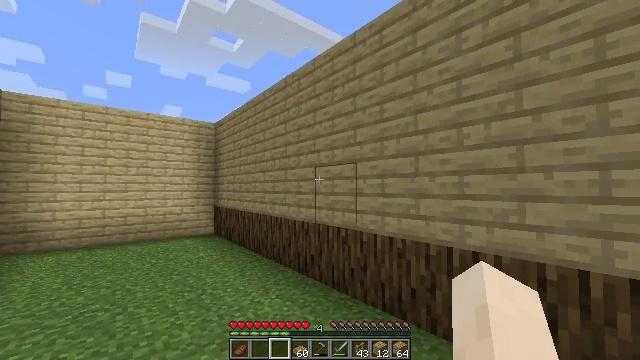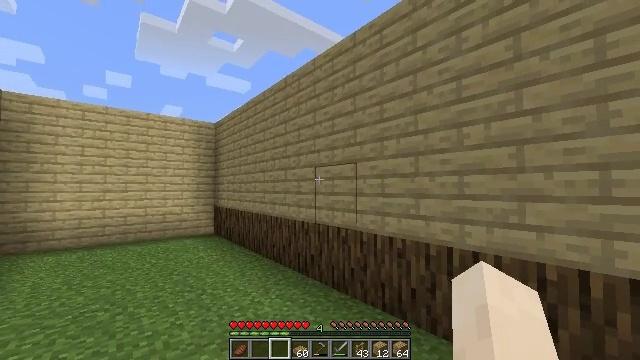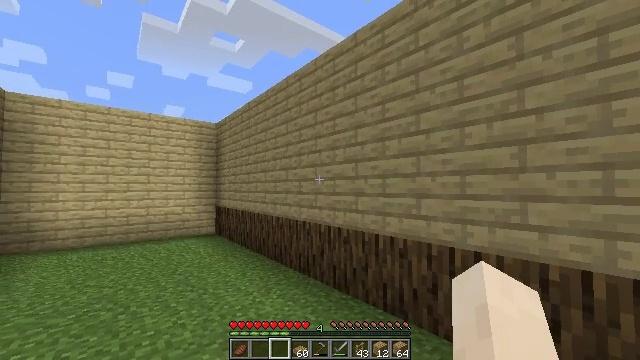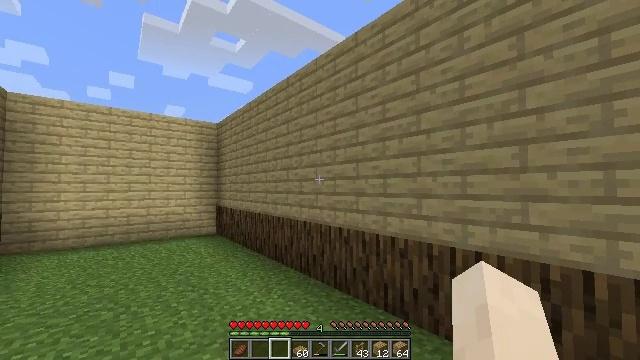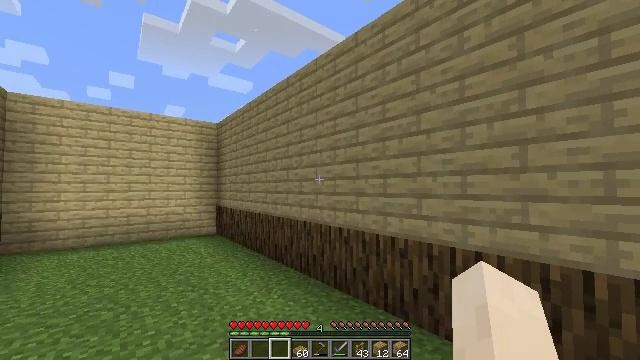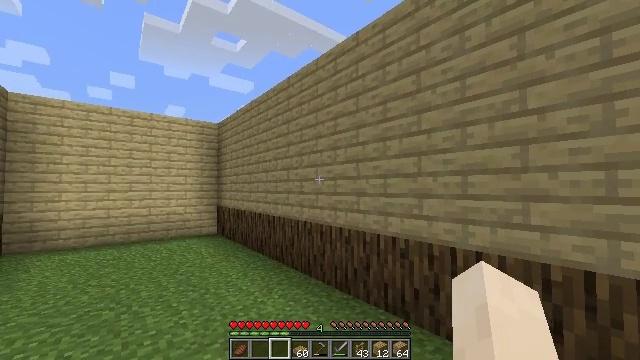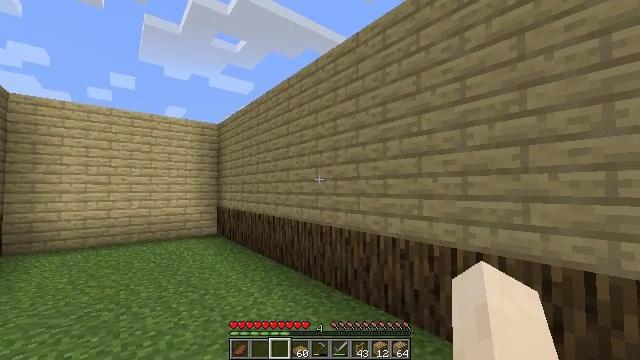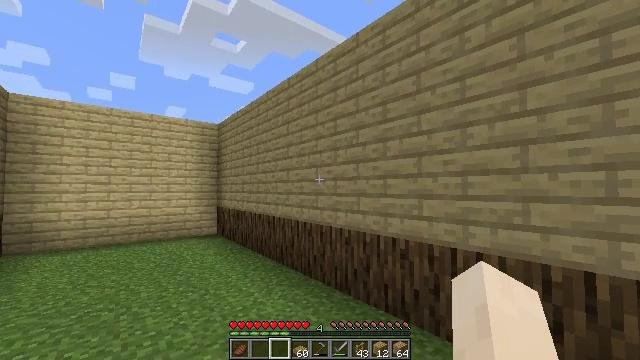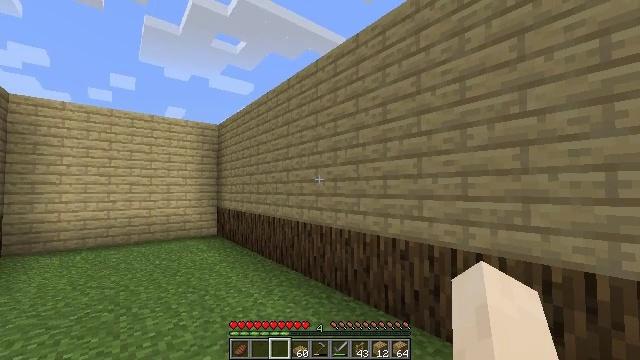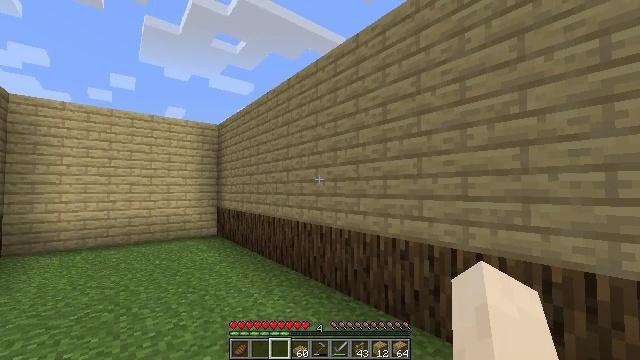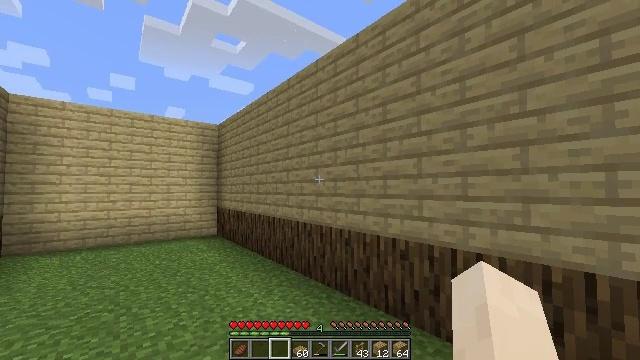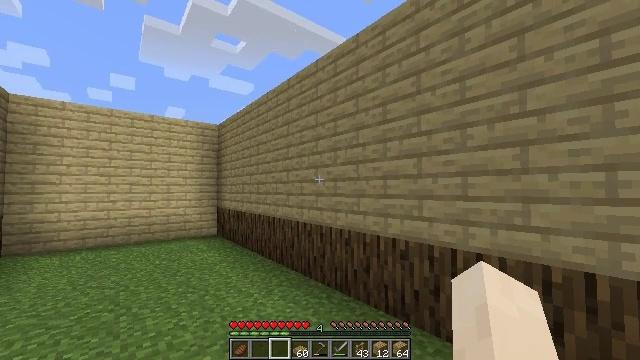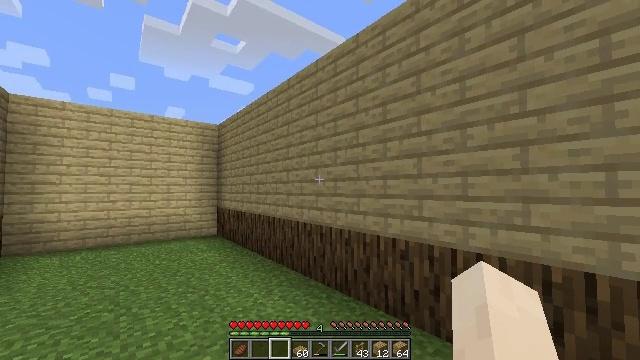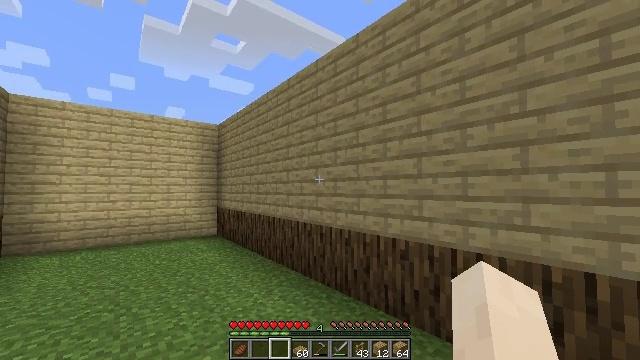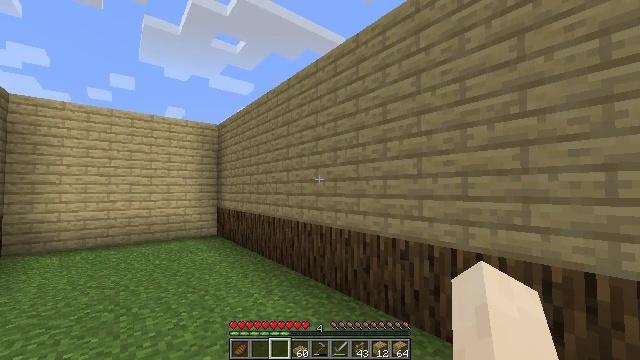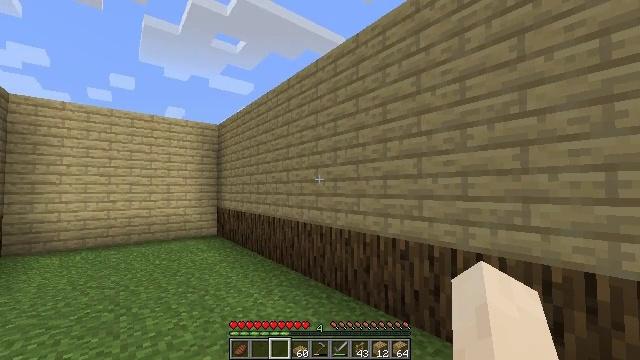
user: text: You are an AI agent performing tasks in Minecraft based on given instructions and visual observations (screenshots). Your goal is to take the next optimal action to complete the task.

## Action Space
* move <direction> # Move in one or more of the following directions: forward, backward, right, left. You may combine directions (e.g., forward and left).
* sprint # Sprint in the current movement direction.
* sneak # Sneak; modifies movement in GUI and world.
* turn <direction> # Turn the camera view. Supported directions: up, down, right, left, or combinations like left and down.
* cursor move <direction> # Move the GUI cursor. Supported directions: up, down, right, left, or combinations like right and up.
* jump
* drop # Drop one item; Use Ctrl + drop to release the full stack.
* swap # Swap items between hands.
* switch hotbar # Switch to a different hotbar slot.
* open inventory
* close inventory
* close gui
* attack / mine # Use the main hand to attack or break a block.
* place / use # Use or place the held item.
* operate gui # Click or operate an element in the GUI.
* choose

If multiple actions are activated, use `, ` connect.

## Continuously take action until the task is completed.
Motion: motion action
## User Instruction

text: Gather some birch planks.
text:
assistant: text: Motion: no_op
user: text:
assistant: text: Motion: no_op
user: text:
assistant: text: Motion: no_op
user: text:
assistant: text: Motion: no_op
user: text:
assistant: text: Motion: no_op
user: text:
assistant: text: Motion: no_op
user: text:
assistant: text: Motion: no_op
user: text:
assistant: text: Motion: no_op
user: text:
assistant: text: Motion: no_op
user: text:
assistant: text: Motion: no_op
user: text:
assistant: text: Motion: no_op
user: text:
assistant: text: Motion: no_op
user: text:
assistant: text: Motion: no_op
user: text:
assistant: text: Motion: no_op
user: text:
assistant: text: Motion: no_op
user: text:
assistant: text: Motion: no_op
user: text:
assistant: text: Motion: no_op
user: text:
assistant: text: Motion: no_op
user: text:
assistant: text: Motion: no_op
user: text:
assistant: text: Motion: no_op
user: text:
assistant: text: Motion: no_op
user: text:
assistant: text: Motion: no_op
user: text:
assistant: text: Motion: no_op
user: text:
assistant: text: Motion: no_op
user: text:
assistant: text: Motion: no_op
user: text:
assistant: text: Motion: no_op
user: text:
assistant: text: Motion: no_op
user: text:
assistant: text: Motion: no_op
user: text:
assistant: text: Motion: no_op
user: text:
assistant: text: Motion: no_op